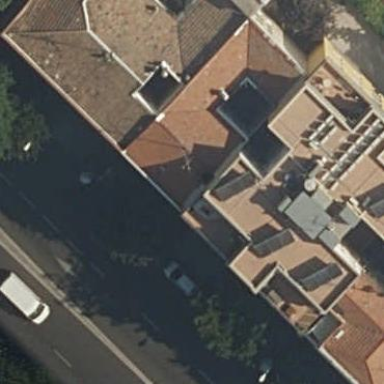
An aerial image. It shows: Residential building.